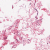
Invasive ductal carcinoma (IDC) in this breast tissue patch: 0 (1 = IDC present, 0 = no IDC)